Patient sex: M
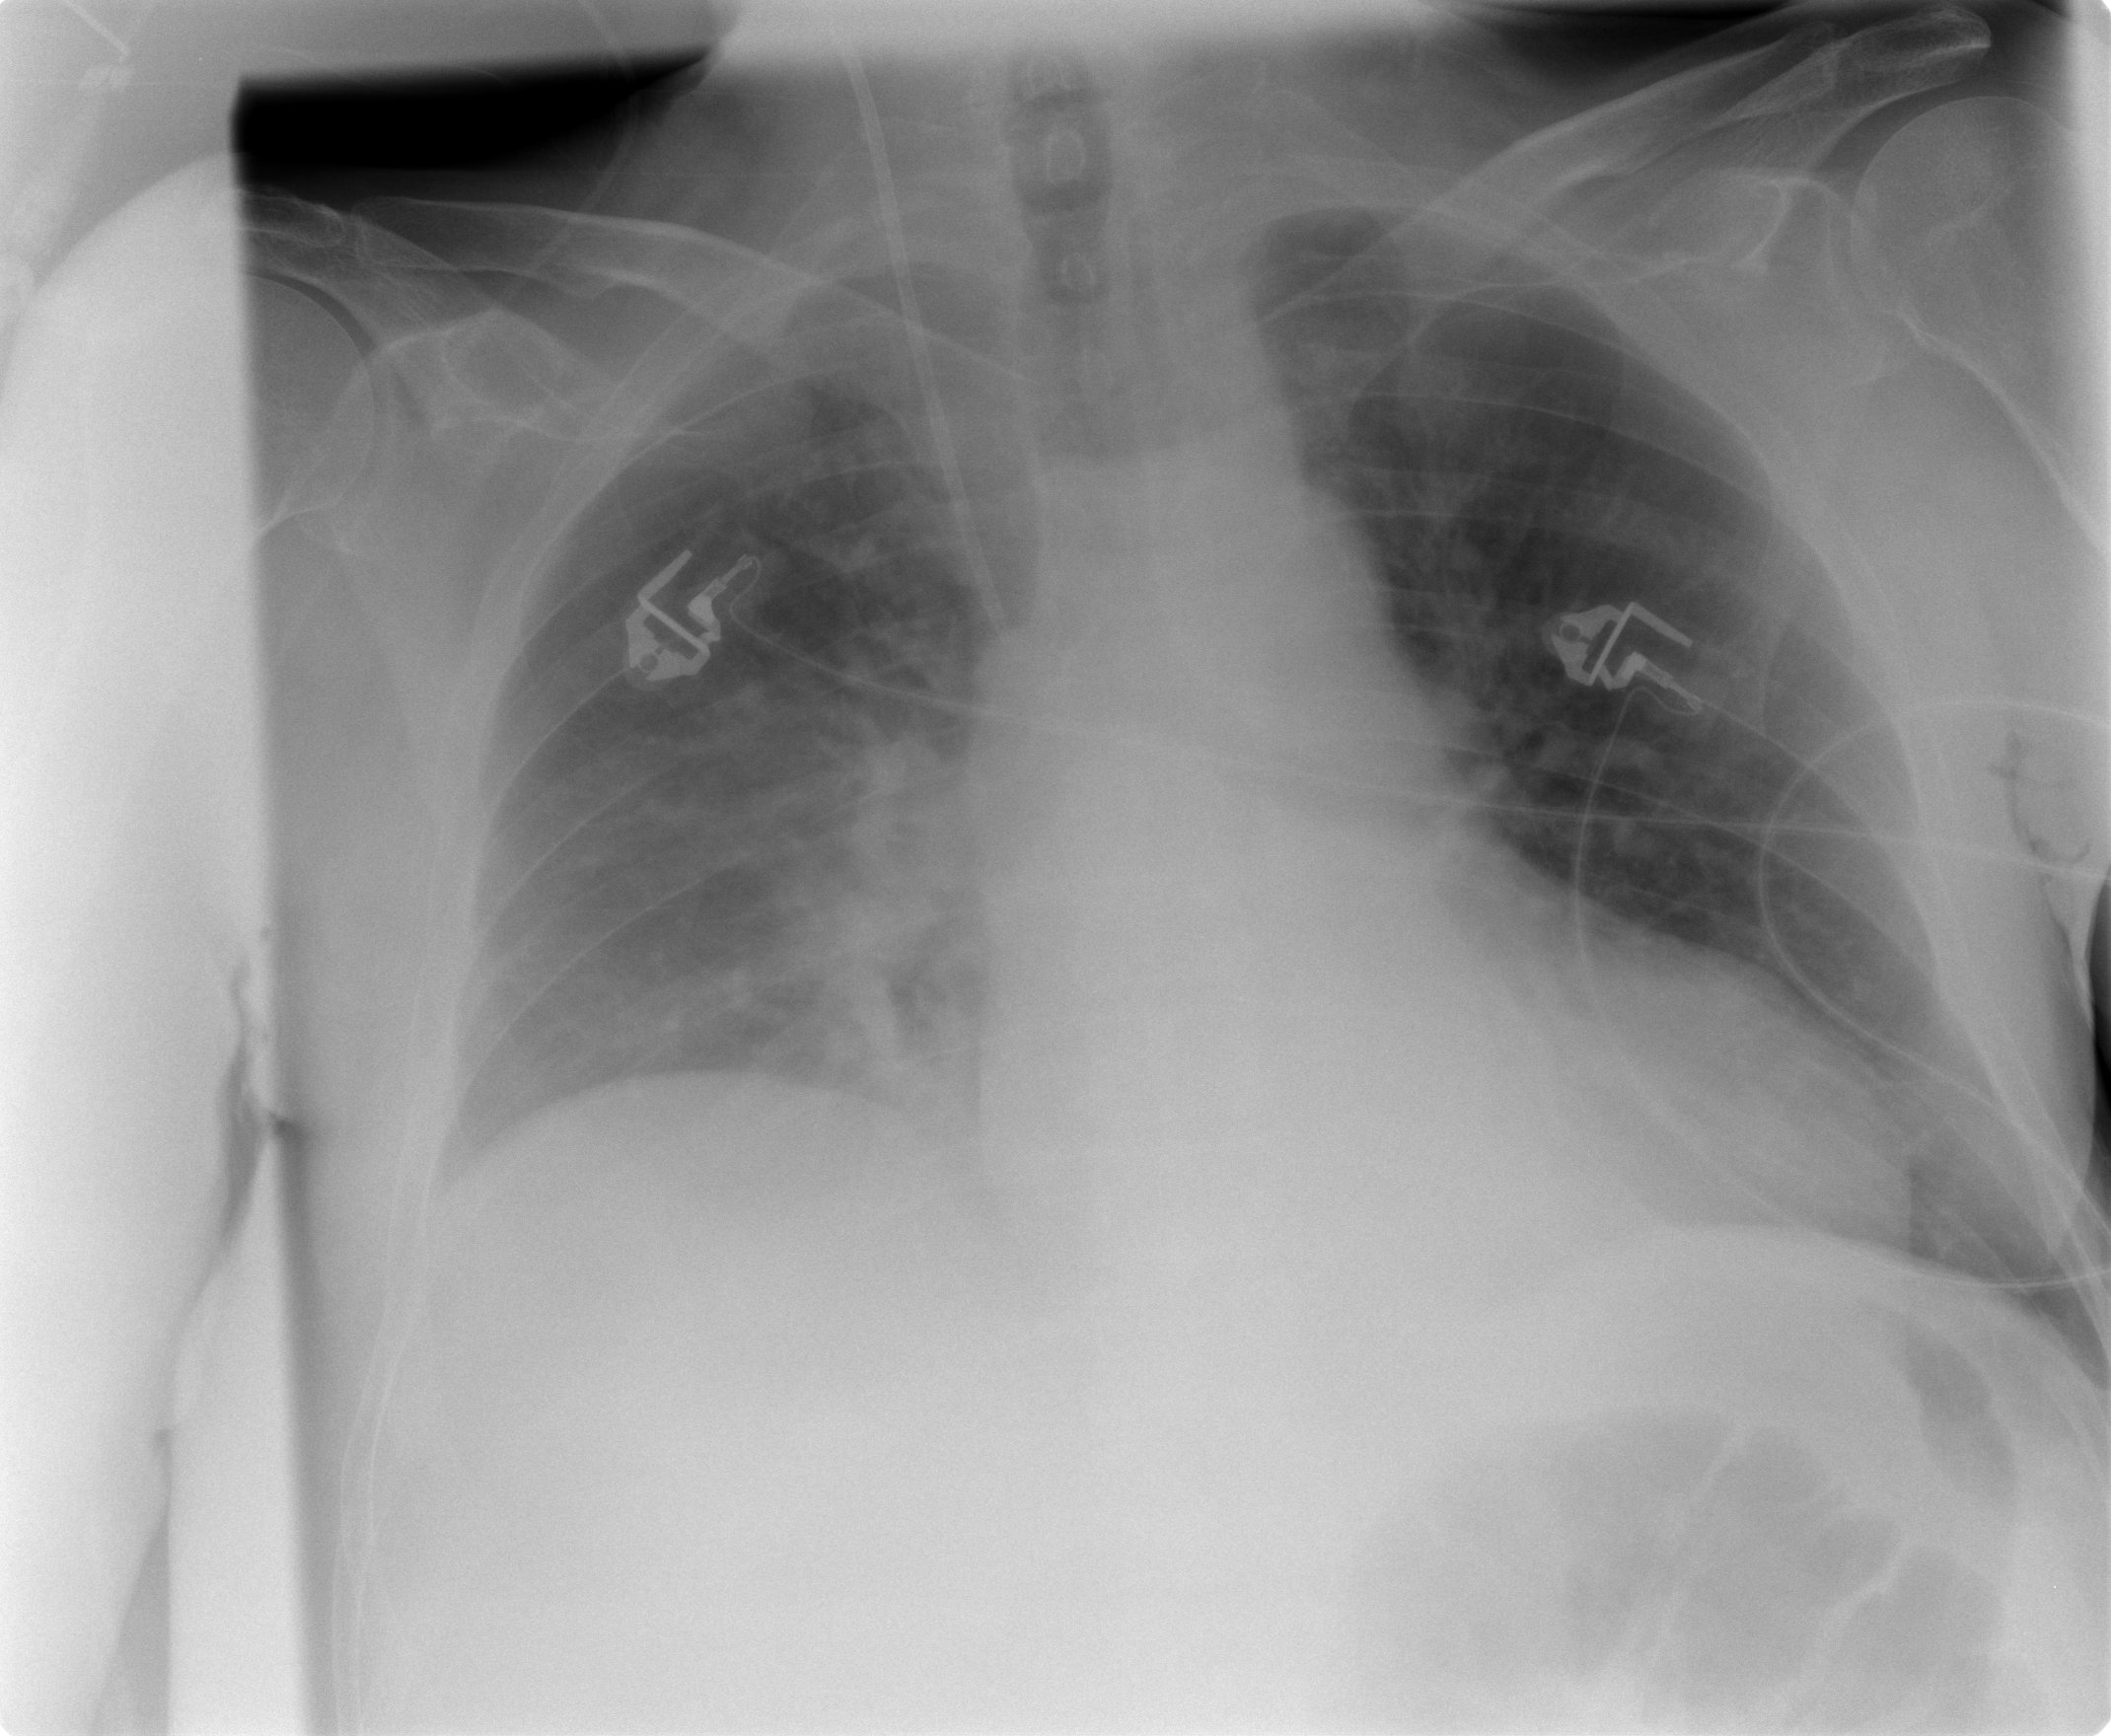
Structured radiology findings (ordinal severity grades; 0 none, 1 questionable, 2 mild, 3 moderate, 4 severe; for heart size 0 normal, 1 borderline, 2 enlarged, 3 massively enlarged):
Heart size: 0
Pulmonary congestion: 0
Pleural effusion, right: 2
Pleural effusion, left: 0
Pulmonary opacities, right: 0
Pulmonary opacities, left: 0
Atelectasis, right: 0
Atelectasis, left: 0